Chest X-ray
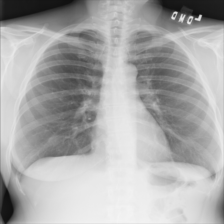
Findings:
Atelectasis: negative
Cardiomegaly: negative
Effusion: negative
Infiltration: negative
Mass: negative
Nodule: negative
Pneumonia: negative
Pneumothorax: negative
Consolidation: negative
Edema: negative
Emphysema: negative
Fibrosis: negative
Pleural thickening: negative
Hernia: negative